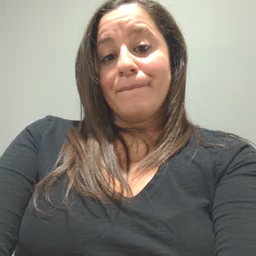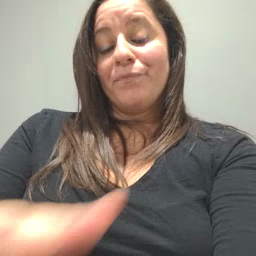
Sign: farm